Interaction volume radius: 5 \u00c5
Interaction volume height: 10 \u00c5
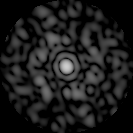
Disorder parameter: 0.8134